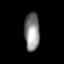
Tissue: prostate
Cell type: Epithelial cells
Senescence score: 0.3331
Nuclear area (px): 583
Mean DAPI intensity: 133.31